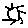
Label: sun